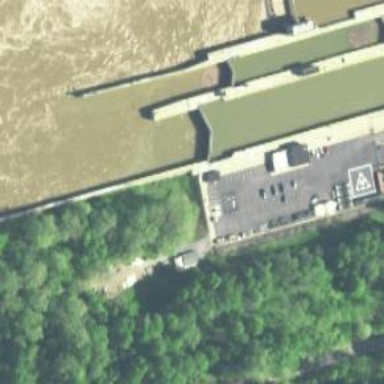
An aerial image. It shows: Lock gate on waterway.